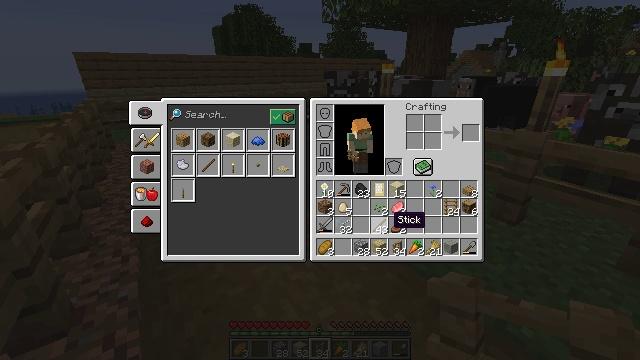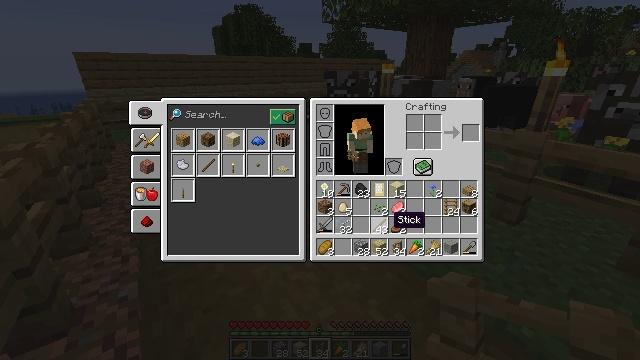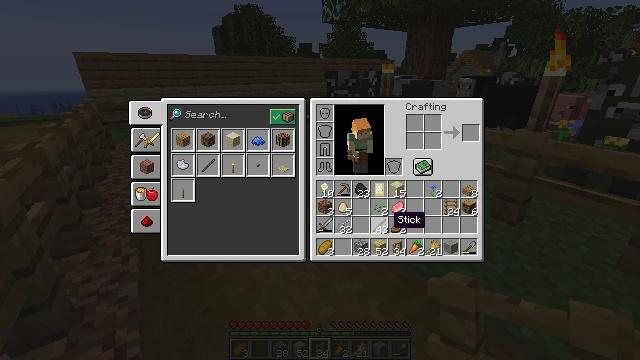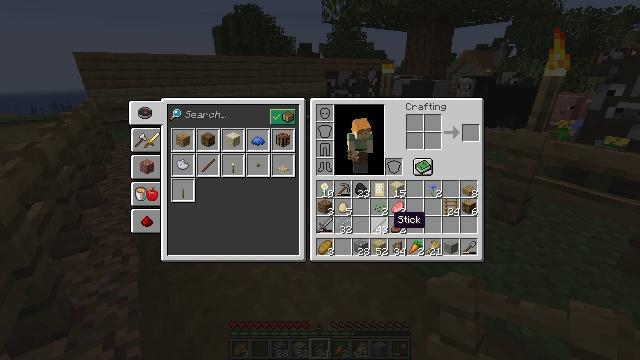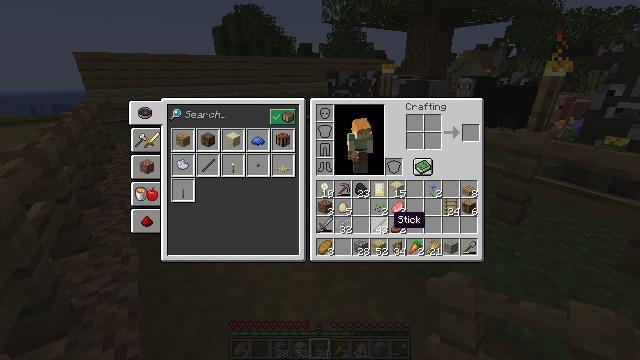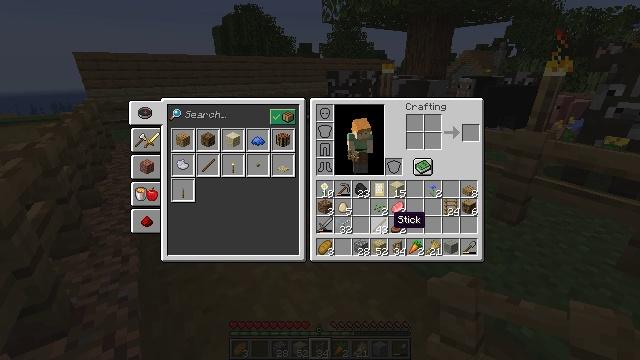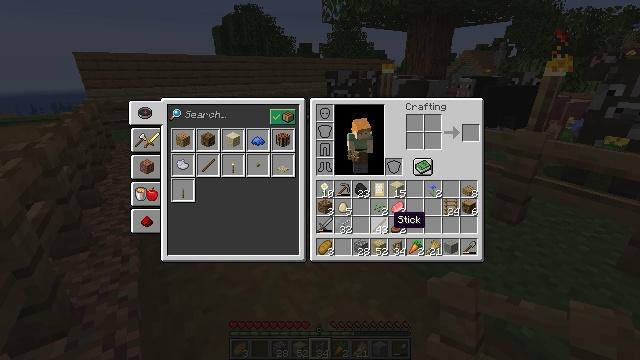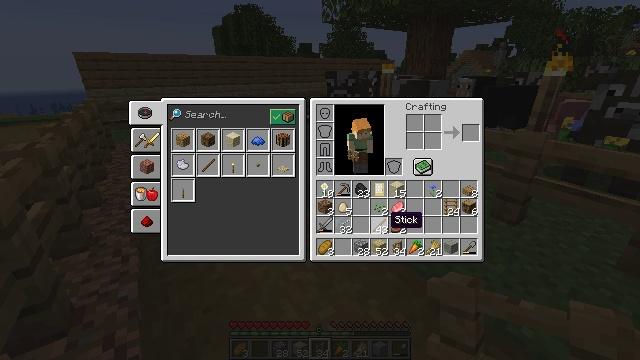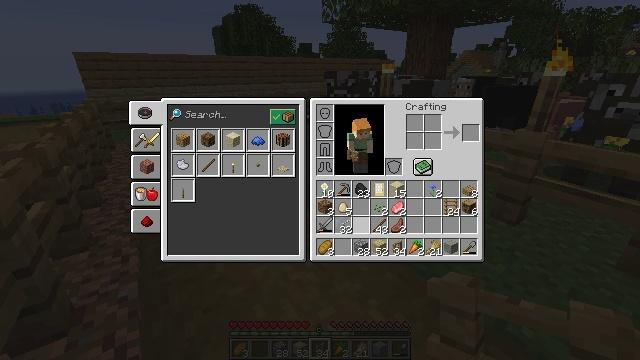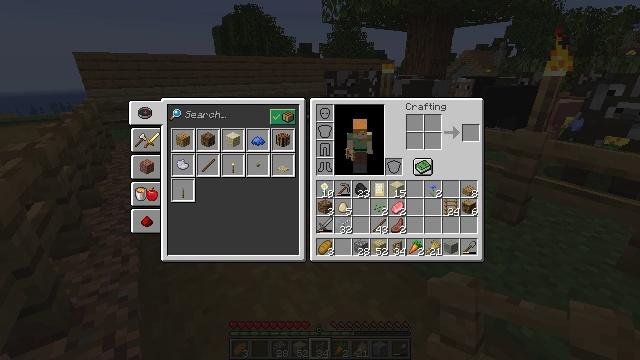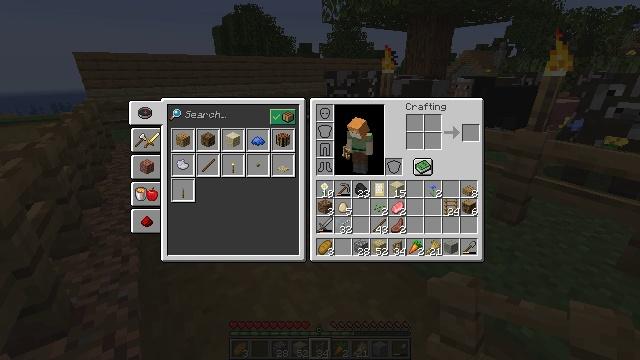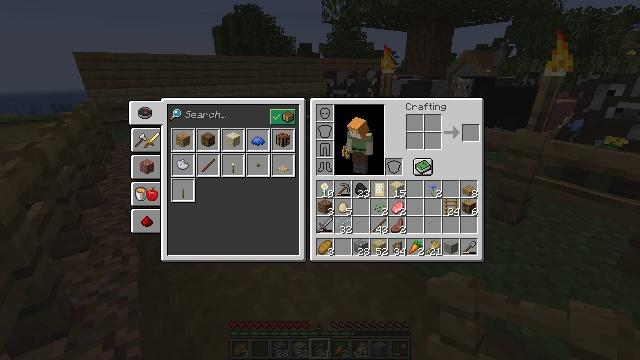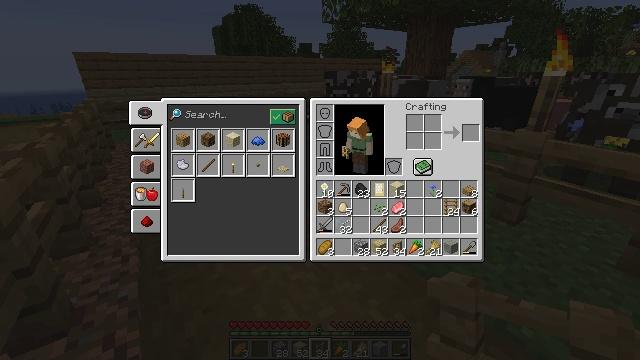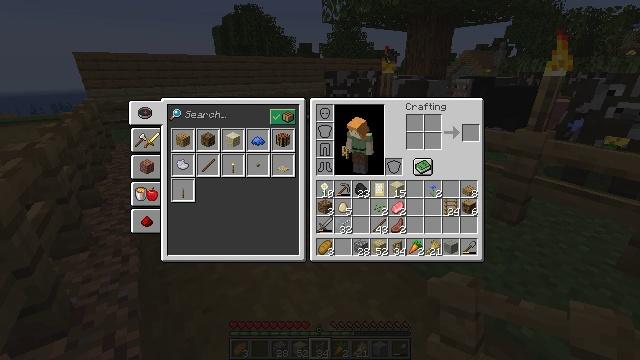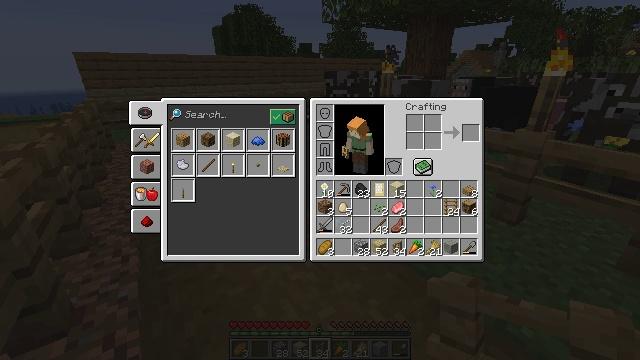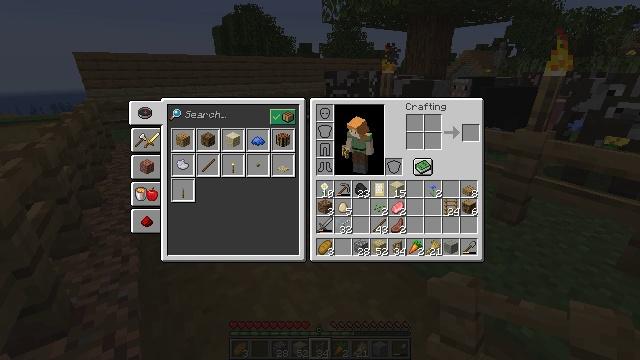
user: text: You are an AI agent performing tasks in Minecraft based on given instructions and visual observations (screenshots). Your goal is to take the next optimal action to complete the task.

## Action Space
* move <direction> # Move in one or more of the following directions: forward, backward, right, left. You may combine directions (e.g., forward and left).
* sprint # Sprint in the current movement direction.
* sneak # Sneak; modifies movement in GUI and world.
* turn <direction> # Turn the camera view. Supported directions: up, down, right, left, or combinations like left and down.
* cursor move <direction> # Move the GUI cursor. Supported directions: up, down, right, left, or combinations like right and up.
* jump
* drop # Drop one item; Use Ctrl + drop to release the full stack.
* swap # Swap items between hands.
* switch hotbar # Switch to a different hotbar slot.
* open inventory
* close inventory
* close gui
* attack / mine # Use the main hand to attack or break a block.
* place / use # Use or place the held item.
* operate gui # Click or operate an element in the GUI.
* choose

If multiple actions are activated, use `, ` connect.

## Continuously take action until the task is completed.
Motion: motion action
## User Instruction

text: Remove the oak fence from its place.
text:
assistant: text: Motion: no_op
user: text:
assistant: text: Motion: no_op
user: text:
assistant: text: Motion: no_op
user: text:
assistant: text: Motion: no_op
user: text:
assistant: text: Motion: no_op
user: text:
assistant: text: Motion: no_op
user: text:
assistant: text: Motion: no_op
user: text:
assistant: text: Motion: cursor move left
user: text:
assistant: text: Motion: cursor move left and up
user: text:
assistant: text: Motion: cursor move left
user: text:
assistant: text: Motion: cursor move left
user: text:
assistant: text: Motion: no_op
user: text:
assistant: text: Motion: no_op
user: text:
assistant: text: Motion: cursor move left
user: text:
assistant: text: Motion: cursor move left
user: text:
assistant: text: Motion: no_op
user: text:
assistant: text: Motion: cursor move left
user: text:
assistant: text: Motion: no_op
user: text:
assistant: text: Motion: no_op
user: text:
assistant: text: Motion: no_op
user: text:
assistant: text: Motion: no_op
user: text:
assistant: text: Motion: no_op
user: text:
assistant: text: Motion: no_op
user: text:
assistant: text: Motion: no_op
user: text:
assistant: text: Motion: no_op
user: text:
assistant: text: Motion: no_op
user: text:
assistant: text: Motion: no_op
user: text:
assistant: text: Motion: cursor move right
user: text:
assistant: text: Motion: cursor move right
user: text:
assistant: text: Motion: cursor move right